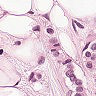
Metastatic tissue present: yes